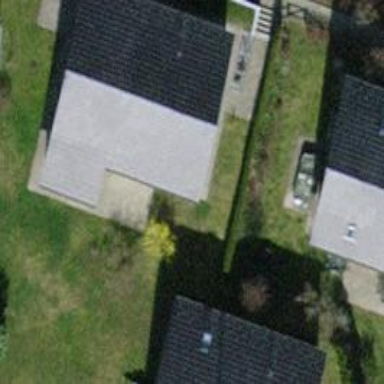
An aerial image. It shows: Gabled roof house.